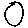
Label: circle